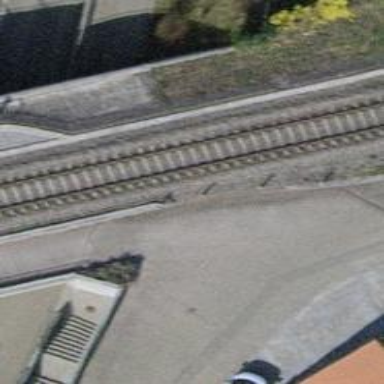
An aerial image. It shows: Bridge with electrified rail tracks and contact line.